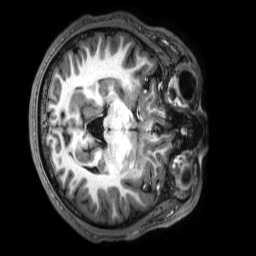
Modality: T1w
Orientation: axial
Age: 23
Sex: male
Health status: healthy
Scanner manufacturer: philips
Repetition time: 0.009 s
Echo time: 0.004 s